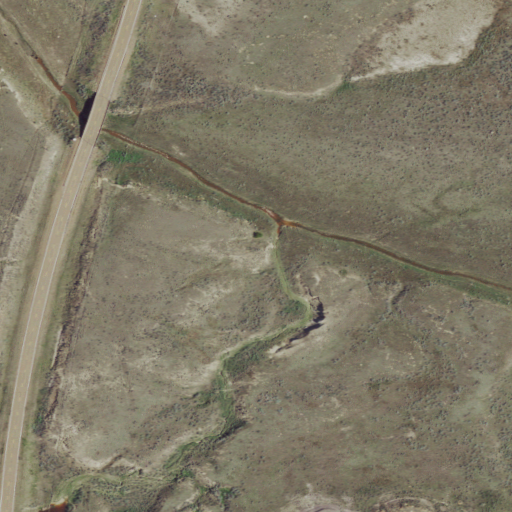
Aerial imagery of valley in Montana named Pine Coulee containing grassland, shrub, low intensity development, and open development